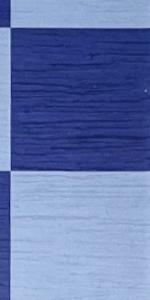
Label: Empty